Question: My select list is generated dynamically from my database. I want to have the background colour of each item in the dropdown alternate like this example (from <URL>:

So basically, I need to alternate the class ofeach option tag, like in the code block below. How would I do this using jQuery since I can't manually write the colours in myself?
'''
<FORM>
<SELECT>
<OPTION>What is your preferred browser?</OPTION>
<OPTION class="mar">Explorer 5.5</OPTION>
<OPTION class="white">Explorer 6.0</OPTION>
<OPTION class="mar">Netscape 4.7</OPTION>
<OPTION class="white">Netscape 6.0</OPTION>
<OPTION class="mar">WebTV</OPTION>
<OPTION class="white">Lynx</OPTION>
<OPTION class="mar">Other</OPTION>
</SELECT>
</FORM>
'''
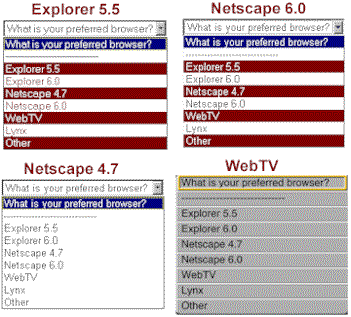
Answer: Try this:
'''
$('select option:even').css({'background-color': 'red'})
'''
<URL>